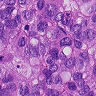
Metastatic tissue present: yes